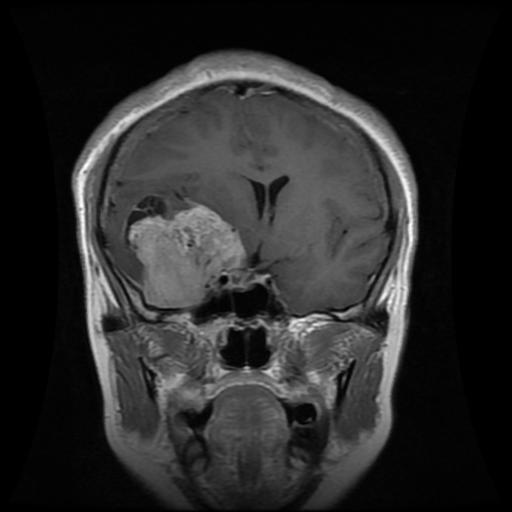
Label: meningioma